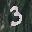
Label: 3